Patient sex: M
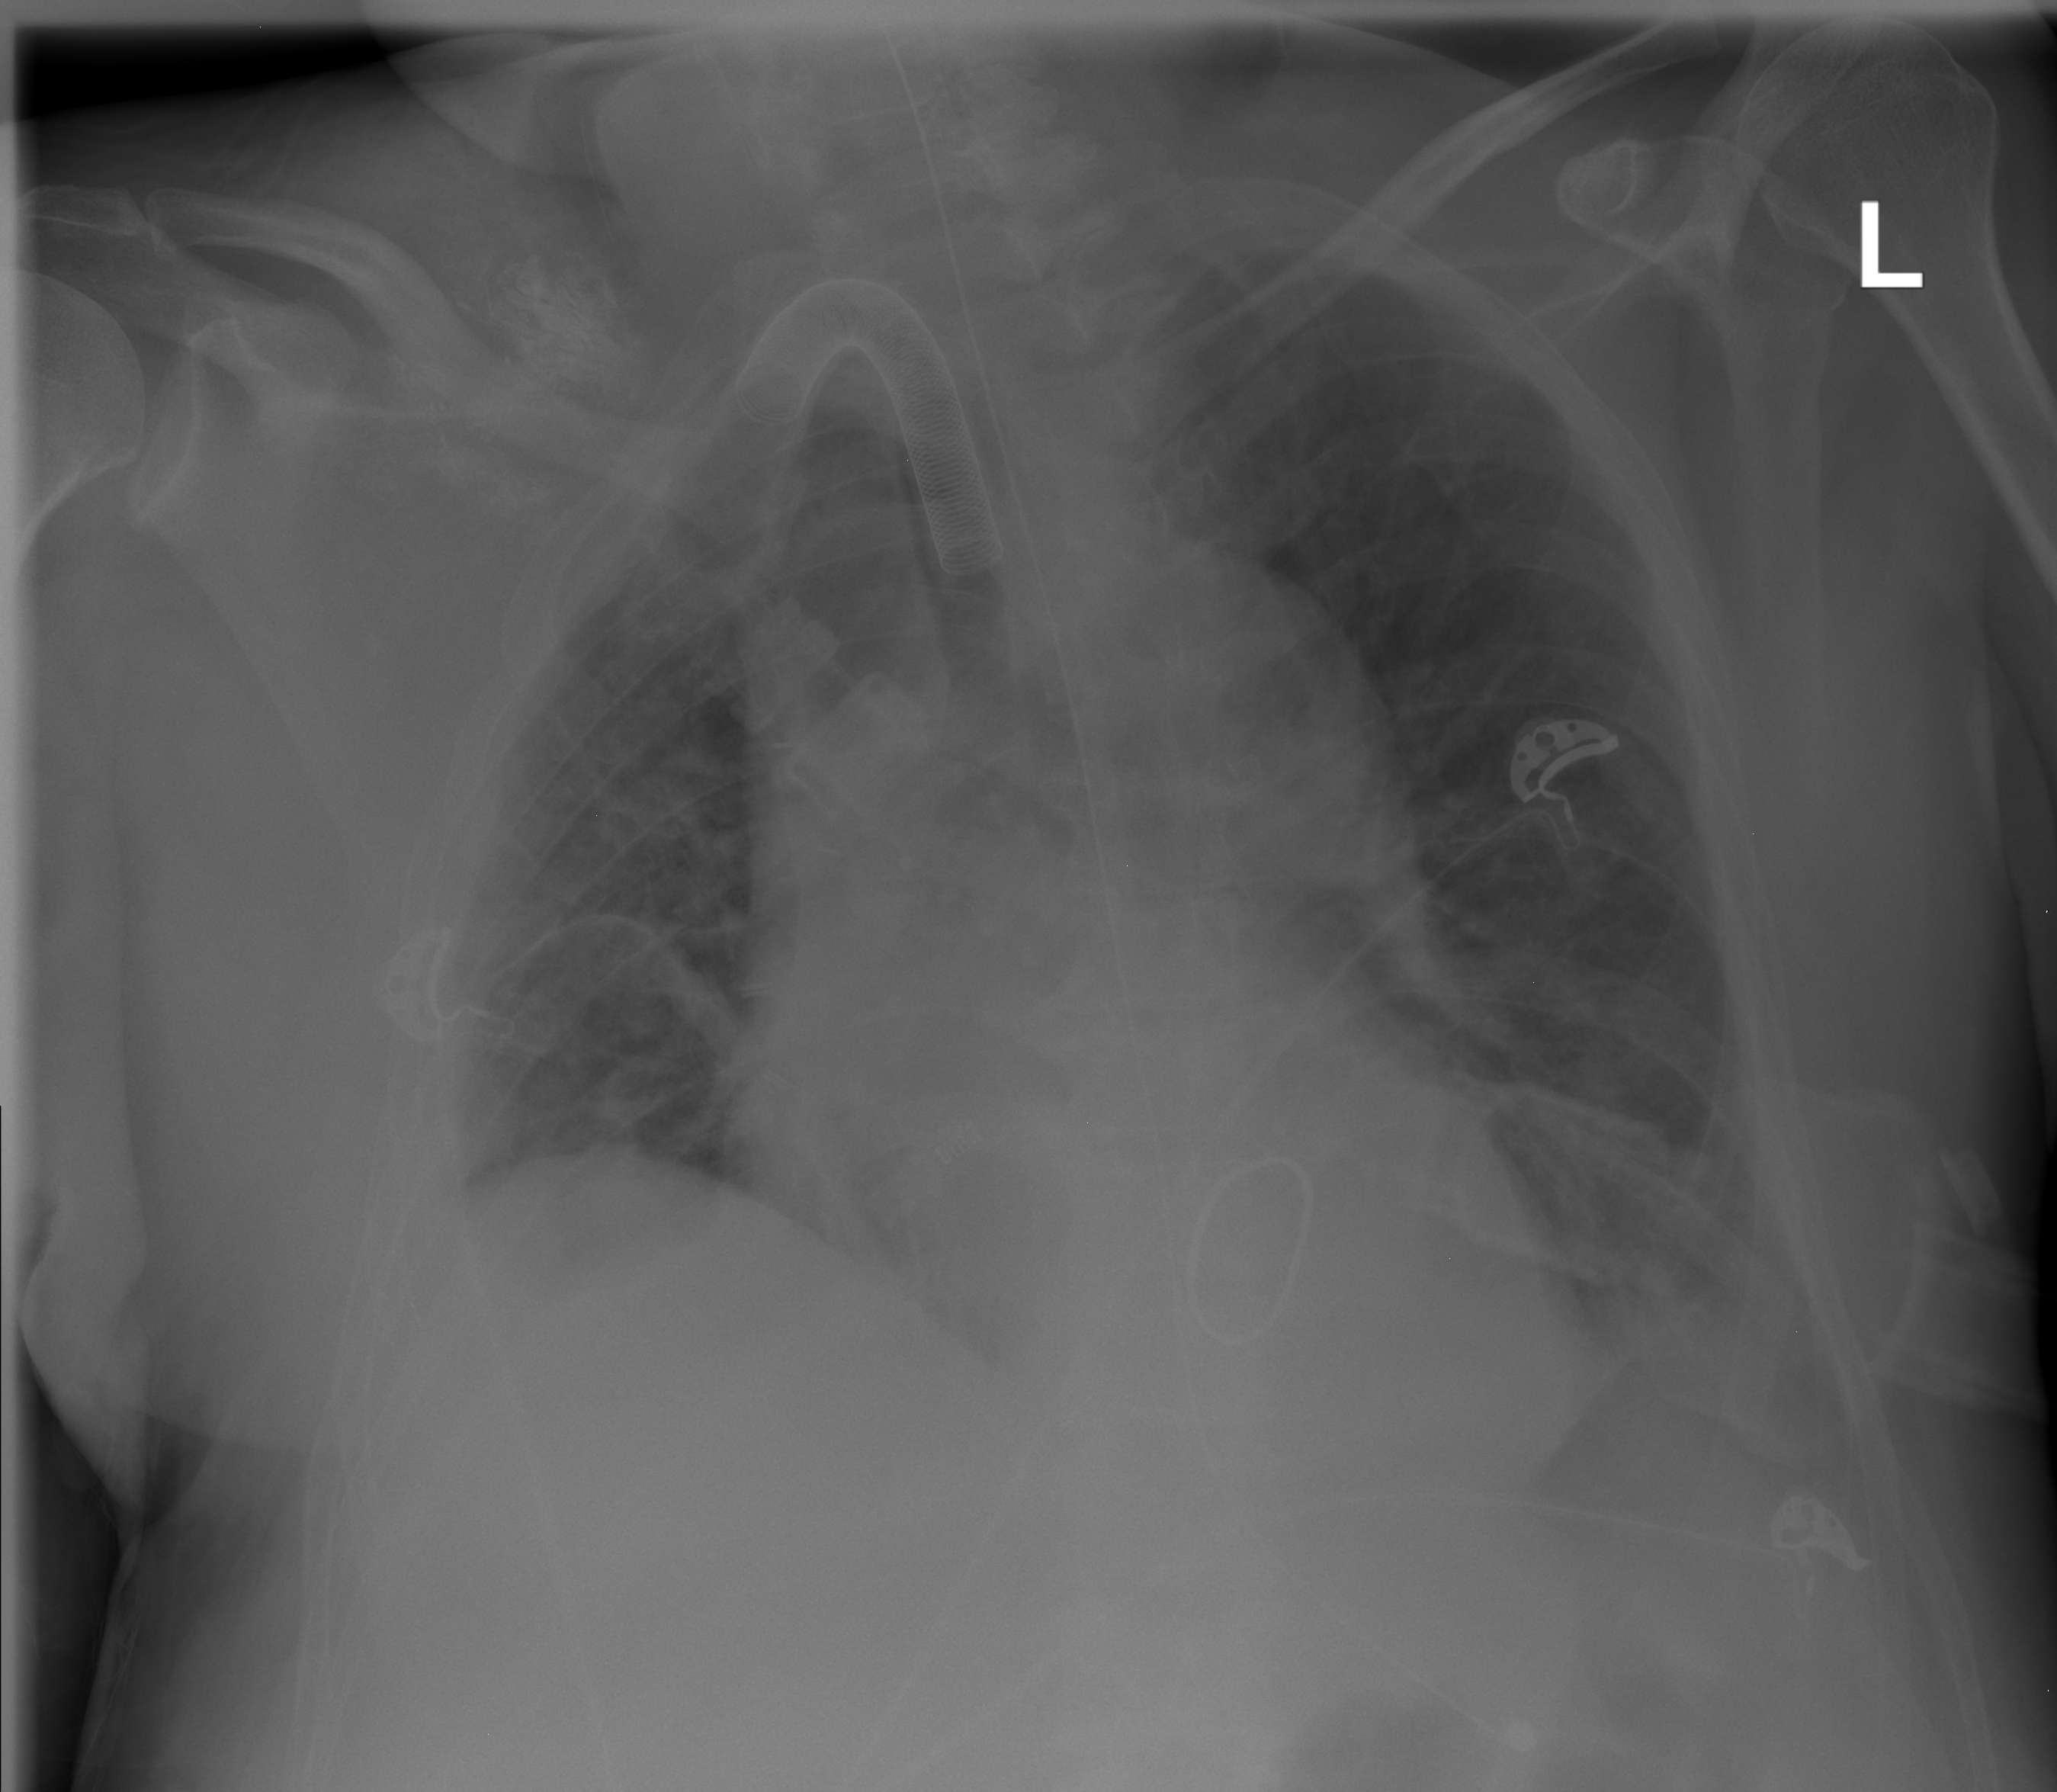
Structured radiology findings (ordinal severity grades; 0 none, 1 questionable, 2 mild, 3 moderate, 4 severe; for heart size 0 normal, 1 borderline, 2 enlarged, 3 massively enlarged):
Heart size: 2
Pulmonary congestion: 2
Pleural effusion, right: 0
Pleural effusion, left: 0
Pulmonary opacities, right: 1
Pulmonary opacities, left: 0
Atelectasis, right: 2
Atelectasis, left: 0